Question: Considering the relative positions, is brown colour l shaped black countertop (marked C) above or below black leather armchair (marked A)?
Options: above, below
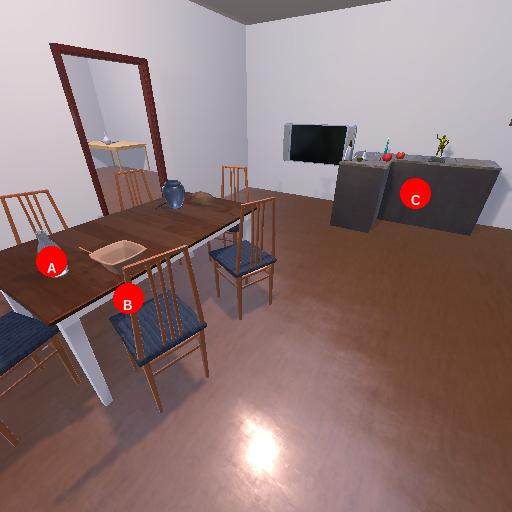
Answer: above